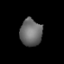
Tissue: lung
Cell type: Endothelial cells
Senescence score: 0.5853
Nuclear area (px): 582
Mean DAPI intensity: 106.828